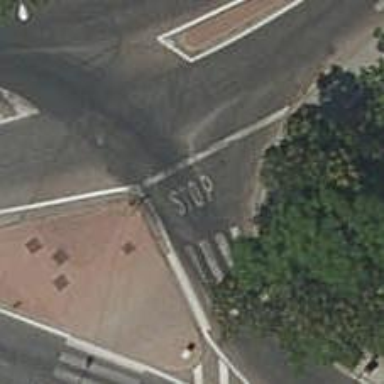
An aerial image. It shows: Uncontrolled footway crossing with markings.